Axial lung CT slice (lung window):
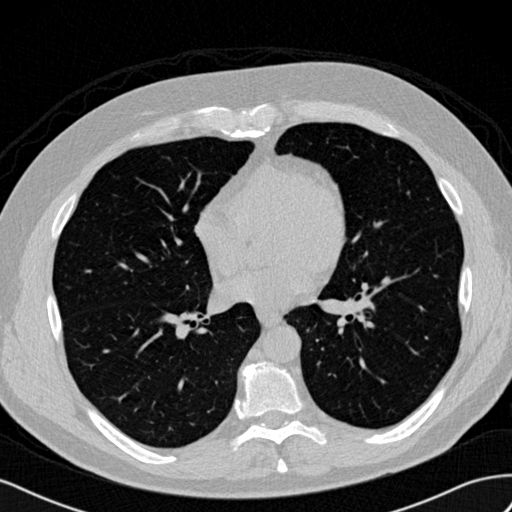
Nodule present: no